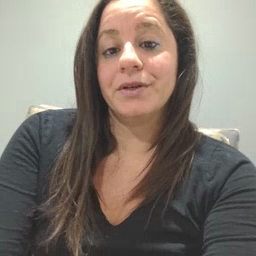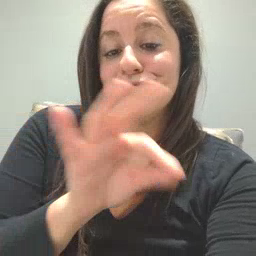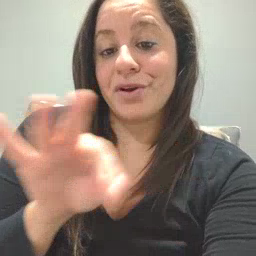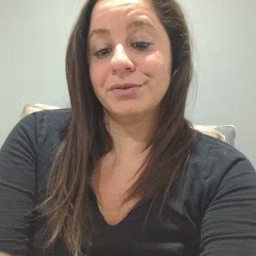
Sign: frenchfries